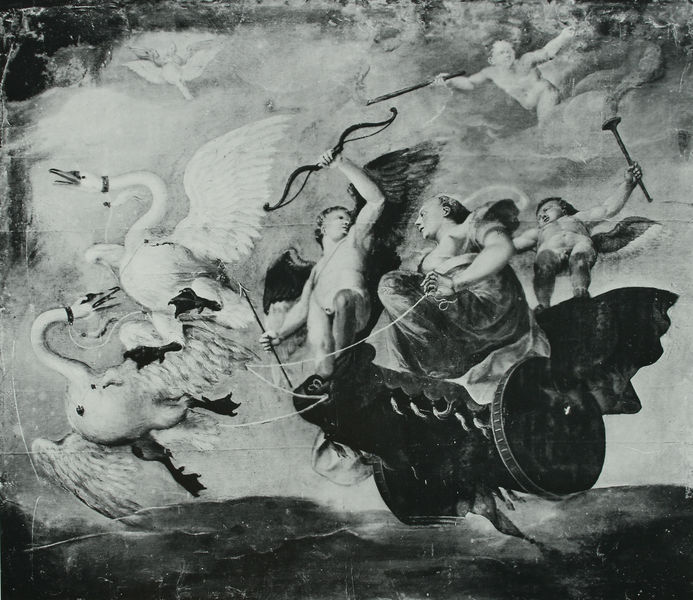
Titel: Venus
Künstler: Melchior Bocksberger
Standort: München
Institution: Residenz, Hofgarten, Lusthaus
Schlagwörter: feder, felsen, feuer, flügel, gemälde, himmel, mann, meer, nackt, vogel, wasser, weiß, wolken, frauen, landschaft, menschen, frau, grau, männer, schwarz, tier, tiere, wolke, wand, federn, gefieder, mensch, bild, hals, öl, erde, vögel, wind, rauch, boden, decke, fliegen, karren, räder, engel, putte, putto, skulptur, ritt, zaumzeug, zügel, liebe, gans, schnabel, schwan, bogen, zwei, kutsche, ziehen, rad, wagen, wagenrad, luft, wild, wandmalerei, foto, fotografie, antike, flug, seil, schweben, geschirr, gefahr, schwarzweiß, waffen, waffe, fliegend, rennen, gänse, mythologie, heiligenschein, untersicht, zeus, mythos, deckengemälde, fresko, jupiter, streitwagen, amor, posaune, putten, wandbild, gespann, tempo, putti, fackel, pfeil, schwäne, geschwindigkeit, cupido, armor, waagen, deckenmalerei, fackeln, leda, deckenbild, puti, pfeil und bogen, pfei, schäbel, lenken, bogel, puttem, lea, castor, pollux, himmelsgespann